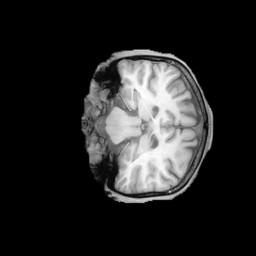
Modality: T1w
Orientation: coronal
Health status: ill
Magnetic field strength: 3 T